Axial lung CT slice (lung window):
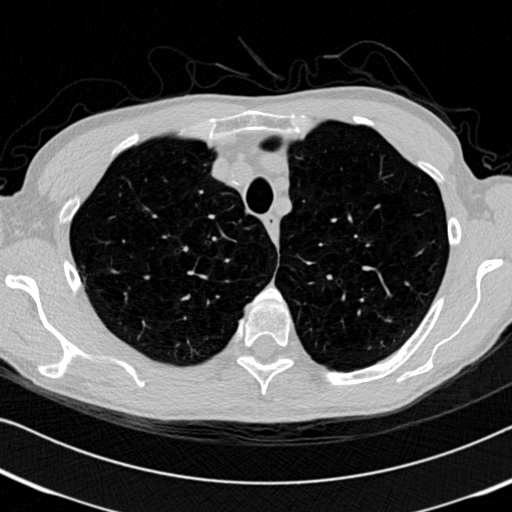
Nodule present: no